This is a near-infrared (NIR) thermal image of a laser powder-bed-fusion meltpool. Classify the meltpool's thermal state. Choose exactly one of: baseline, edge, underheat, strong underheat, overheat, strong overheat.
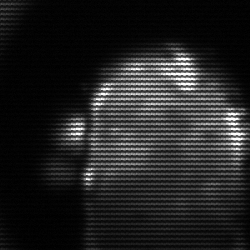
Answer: baseline